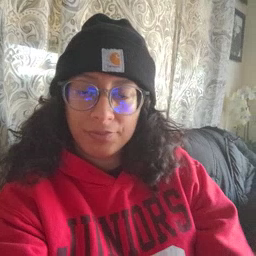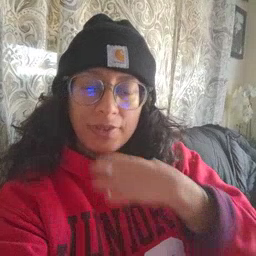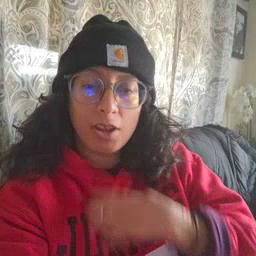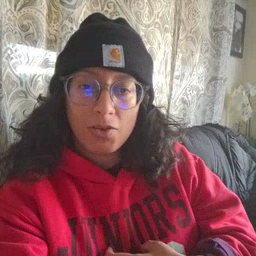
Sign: hungry